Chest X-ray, PA view. Patient: 38 years old, sex M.
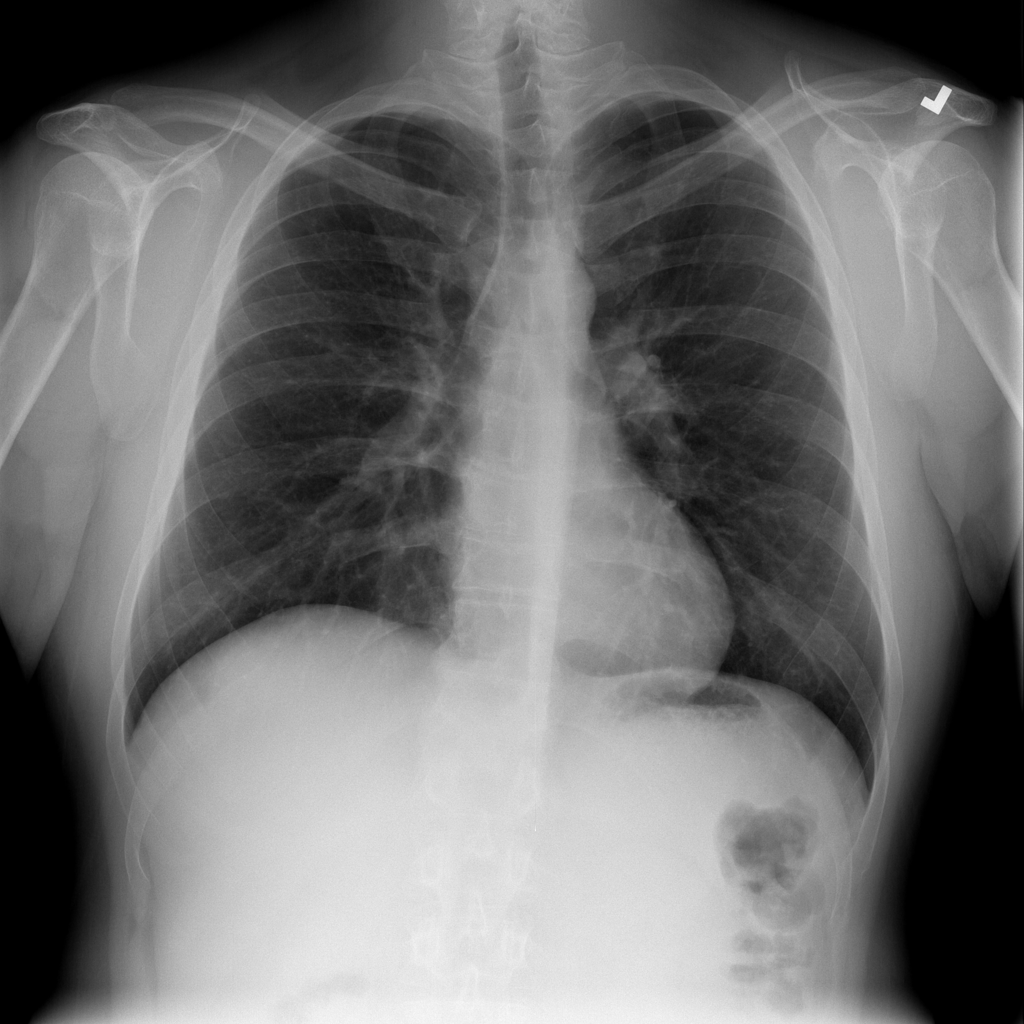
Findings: No Finding